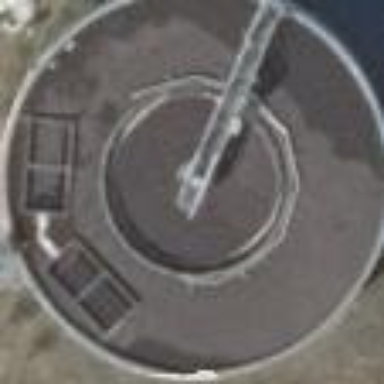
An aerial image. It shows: Wastewater plant building.